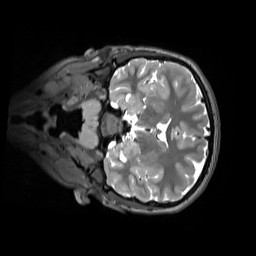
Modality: T2w
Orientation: coronal
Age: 14
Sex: female
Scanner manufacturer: siemens
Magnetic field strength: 3 T
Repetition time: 3.2 s
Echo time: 0.408 s